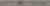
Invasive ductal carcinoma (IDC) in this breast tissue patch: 0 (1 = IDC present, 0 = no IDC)